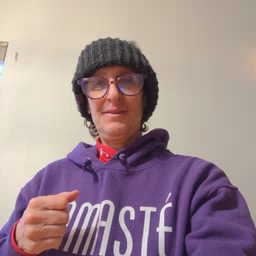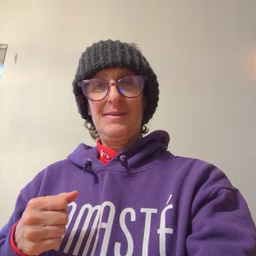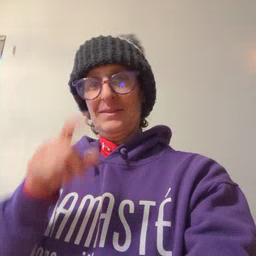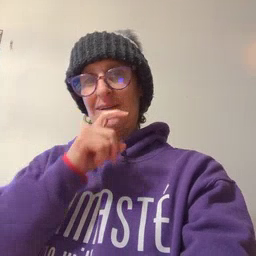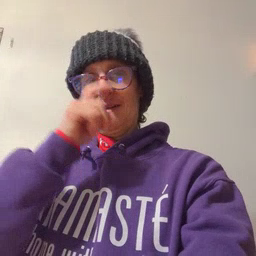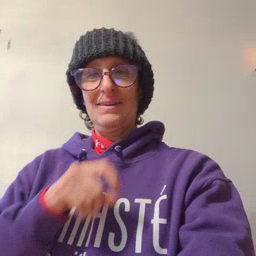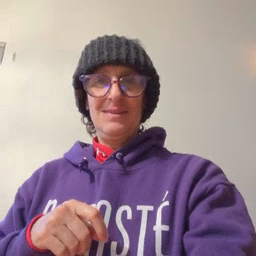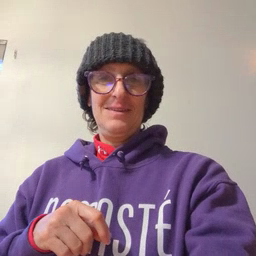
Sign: doll